Field crop: tomato
Growth stage: 2
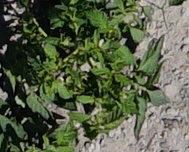
Species: tomato